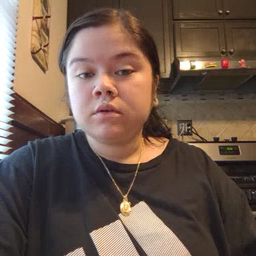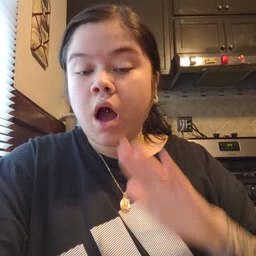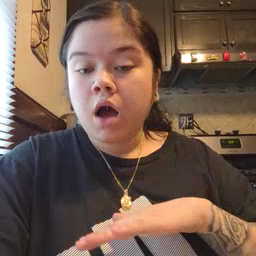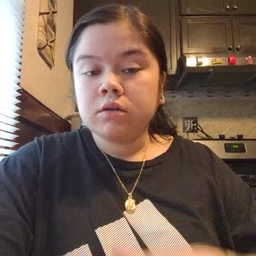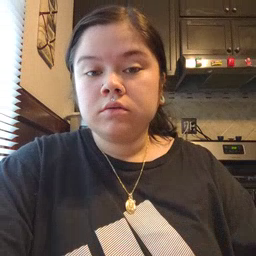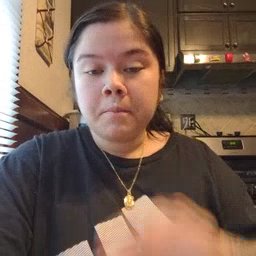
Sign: on